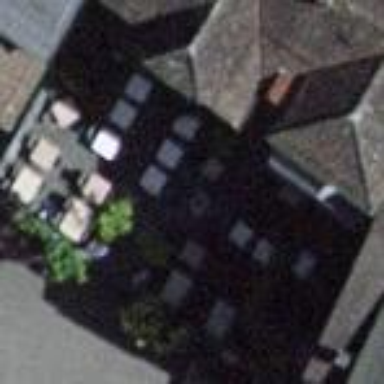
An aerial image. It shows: Outdoor seating area for leisure land.